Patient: sex M, age 68
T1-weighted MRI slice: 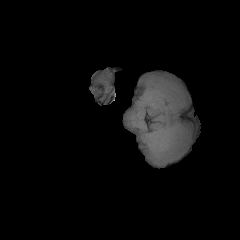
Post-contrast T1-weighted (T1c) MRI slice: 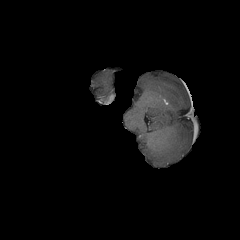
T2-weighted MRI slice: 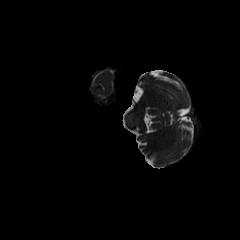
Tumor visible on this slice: no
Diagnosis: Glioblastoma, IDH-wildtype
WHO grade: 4